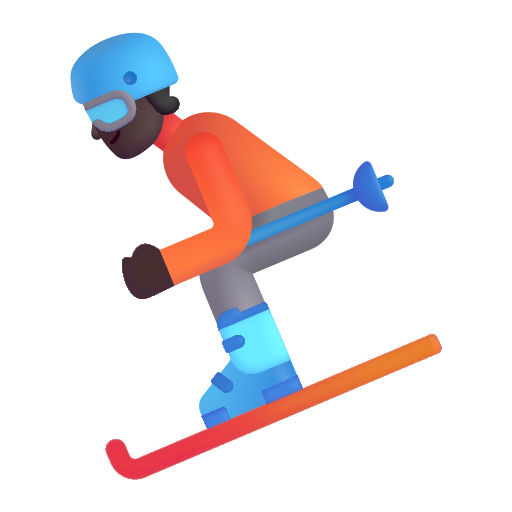
skier color dark